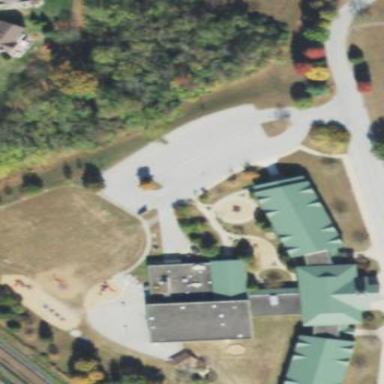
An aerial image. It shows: School building.